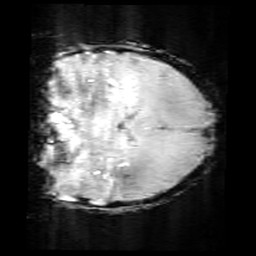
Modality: SWI
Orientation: coronal
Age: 12
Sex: female
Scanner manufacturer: siemens
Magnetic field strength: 3 T
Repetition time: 0.027 s
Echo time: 0.02 s